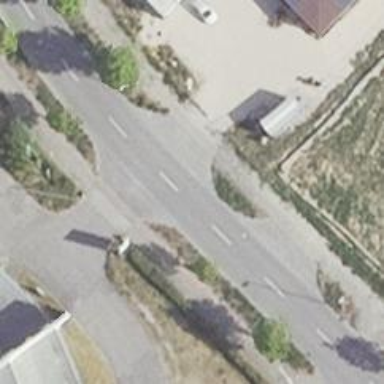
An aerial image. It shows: Unclassified road with cycle track.